Current action and preconditions to check: path_clear

Your task: For each precondition in the list above, predict whether it will hold at this action.

Consider the current scene as observed from the mobile robot's camera, and analyze the predicted future states of all dynamic agents (e.g., people, animals, vehicles, or any moving entities) within the NEXT SECOND.

IMPORTANT: Only answer "very likely" if you are absolutely certain—based on strong, clear evidence—that a dynamic agent will violate the precondition in the predicted future state. Do NOT answer "very likely" for unlikely, ambiguous, or low-probability risks.

Ask yourself for each precondition: Is there a high probability, with clear and convincing evidence, that the predicted future states of any dynamic agent will interfere with the predicted future state of the currently executing action within the NEXT SECOND, causing that precondition to fail?

Assess the risk level based on these predictions. Use "likely" or "very likely" if motions create a clear risk of interference.

Use "neutral" or "improbable" if agents are nearby but their predicted paths are clearly diverging or non-conflicting.

Failure Risk Categories: "very improbable", "improbable", "neutral", "likely", "very likely"

Answer Format: Output ONLY the probability_of_failure value from these categories: "very improbable", "improbable", "neutral", "likely", "very likely"

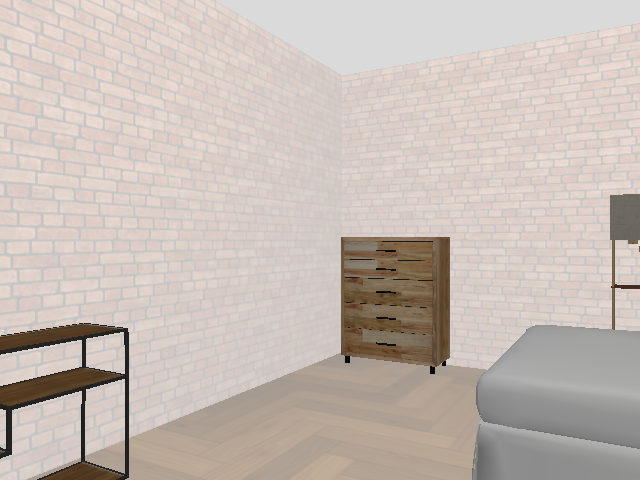

Answer: very improbable